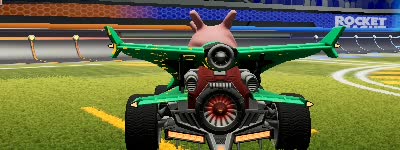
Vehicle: aftershock